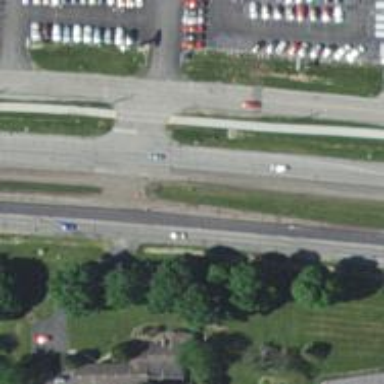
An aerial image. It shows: Trunk highway.